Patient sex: M
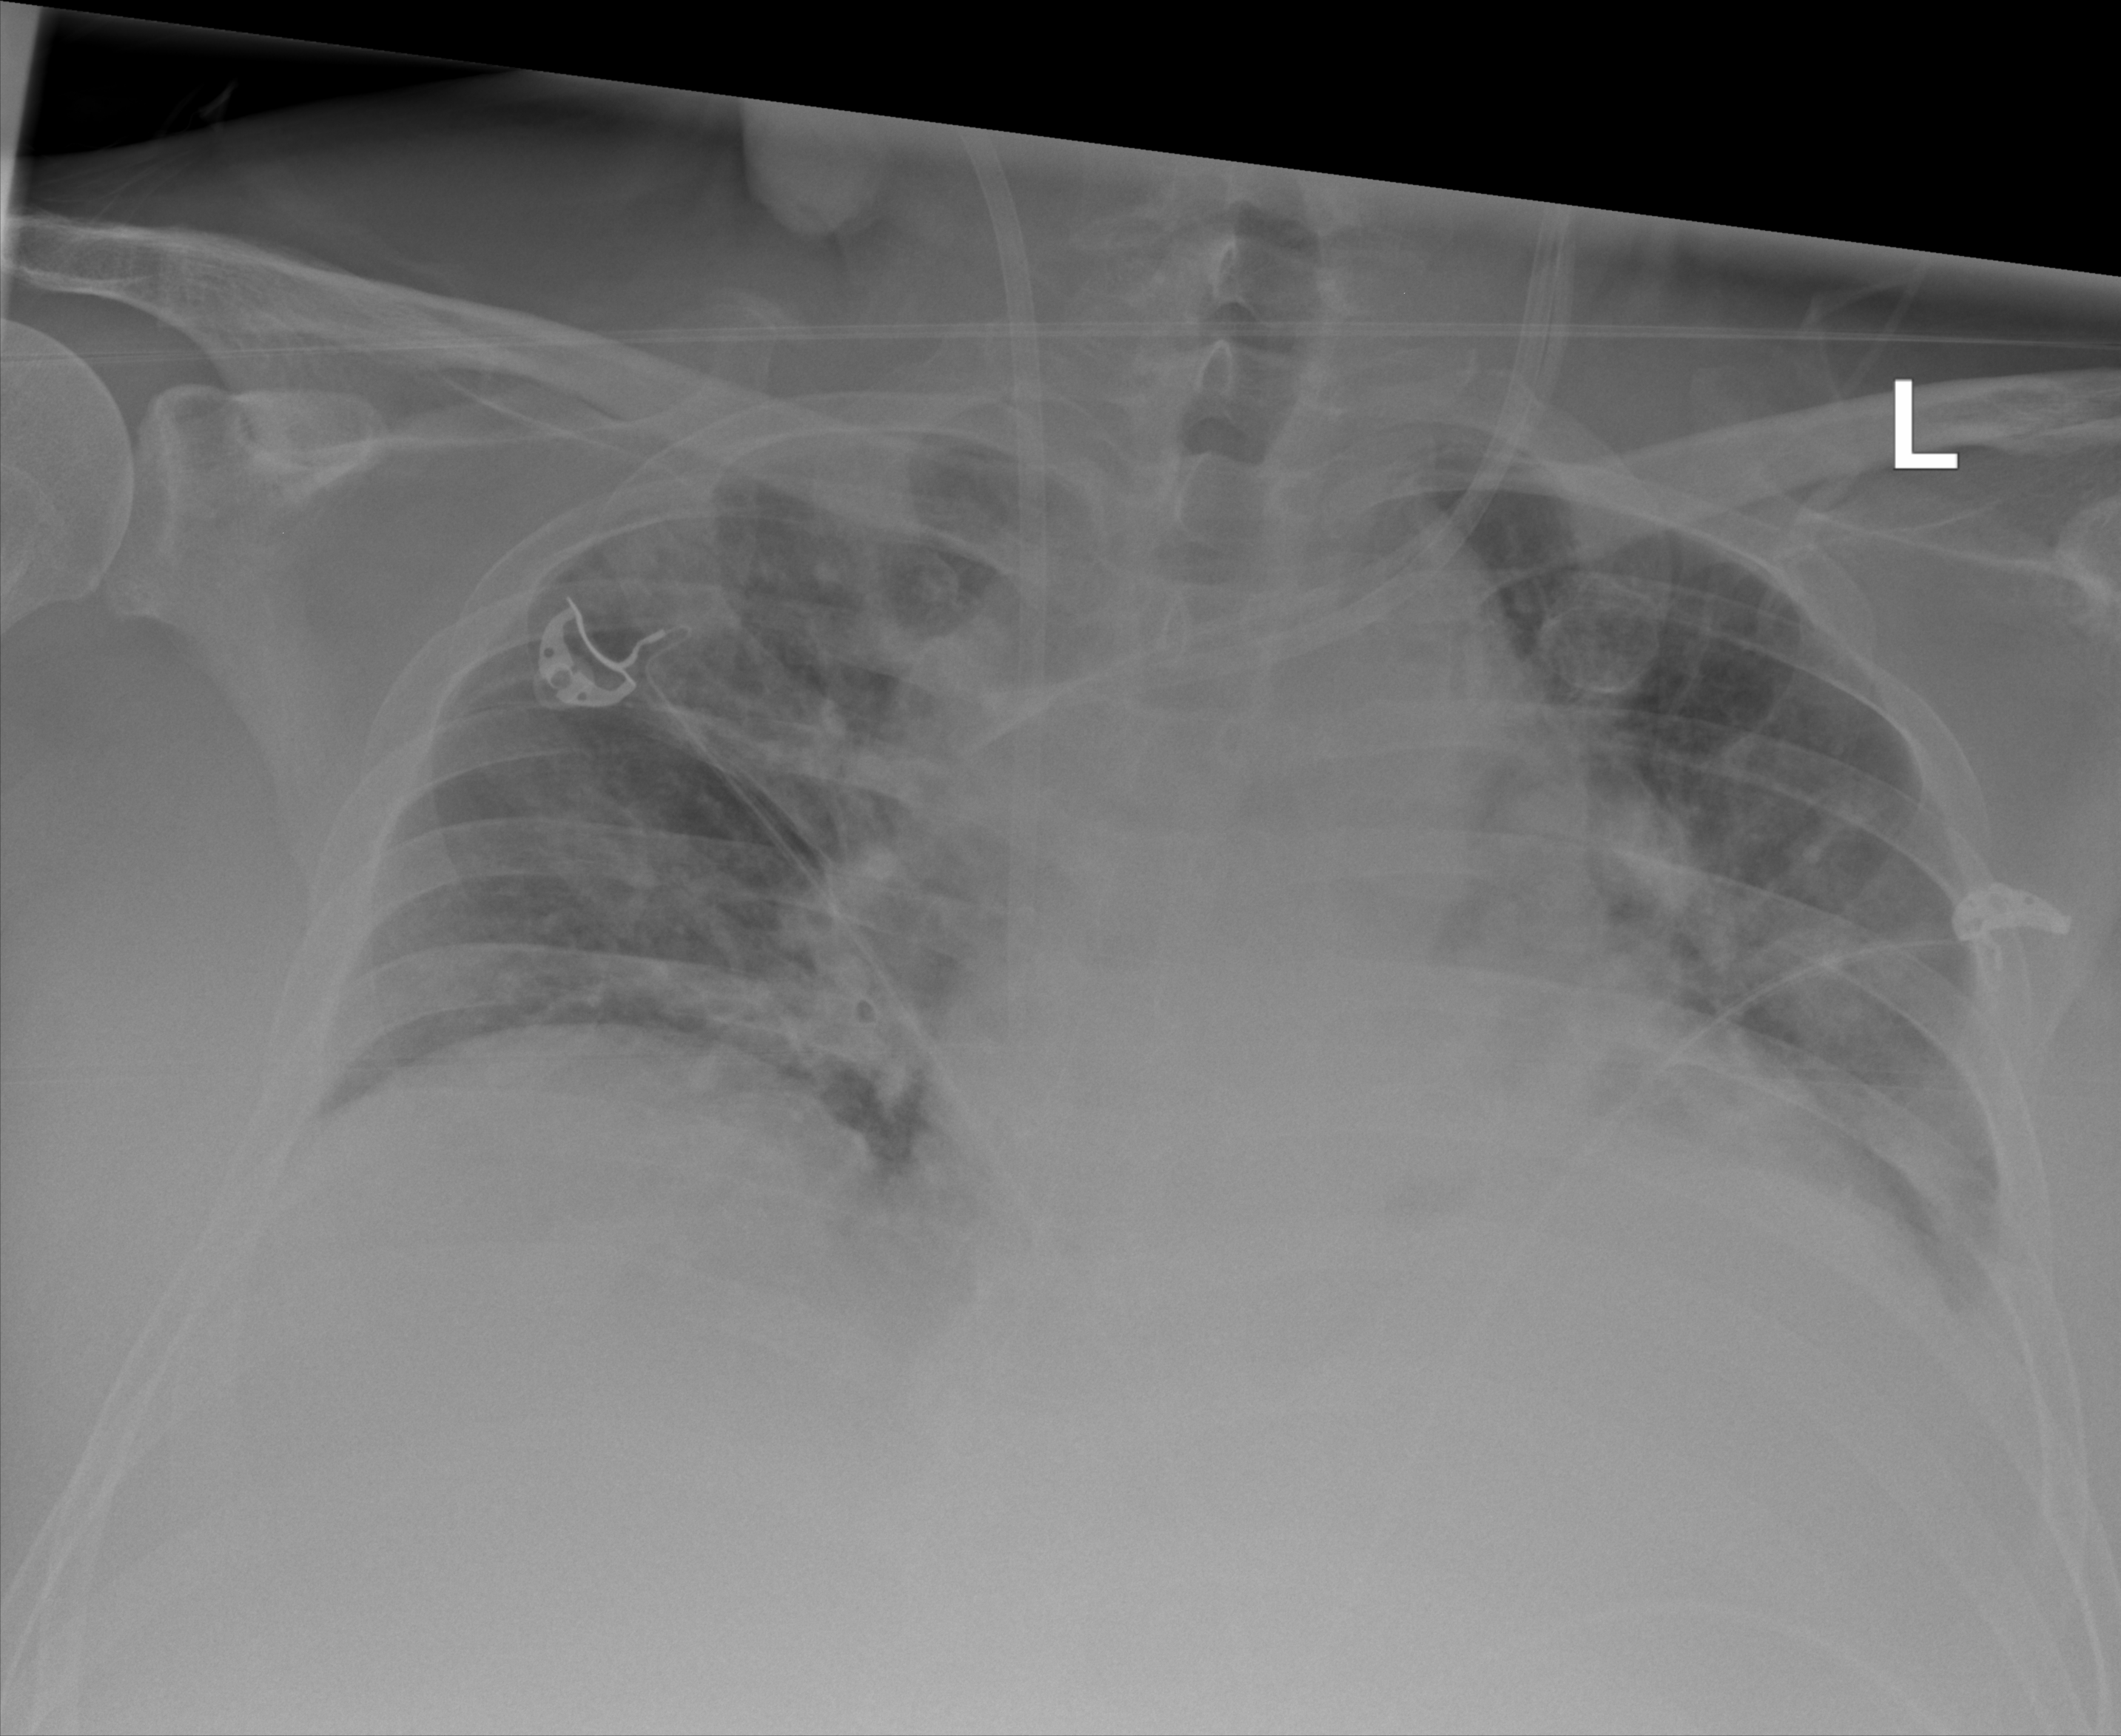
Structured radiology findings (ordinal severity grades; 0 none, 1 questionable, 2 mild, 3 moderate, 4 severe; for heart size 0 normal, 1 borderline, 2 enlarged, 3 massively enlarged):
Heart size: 1
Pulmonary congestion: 2
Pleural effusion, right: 0
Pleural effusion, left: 1
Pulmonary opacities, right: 0
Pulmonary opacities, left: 0
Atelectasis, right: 2
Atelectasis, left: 2